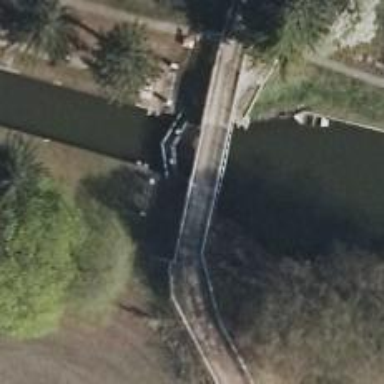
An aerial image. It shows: Lock gate along waterway.